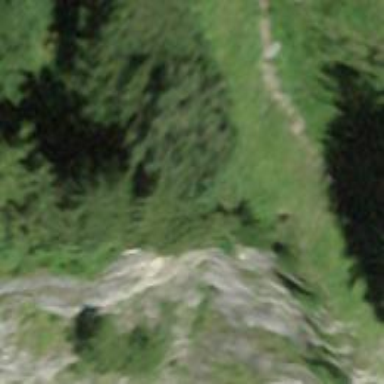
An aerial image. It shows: Natural cliff.